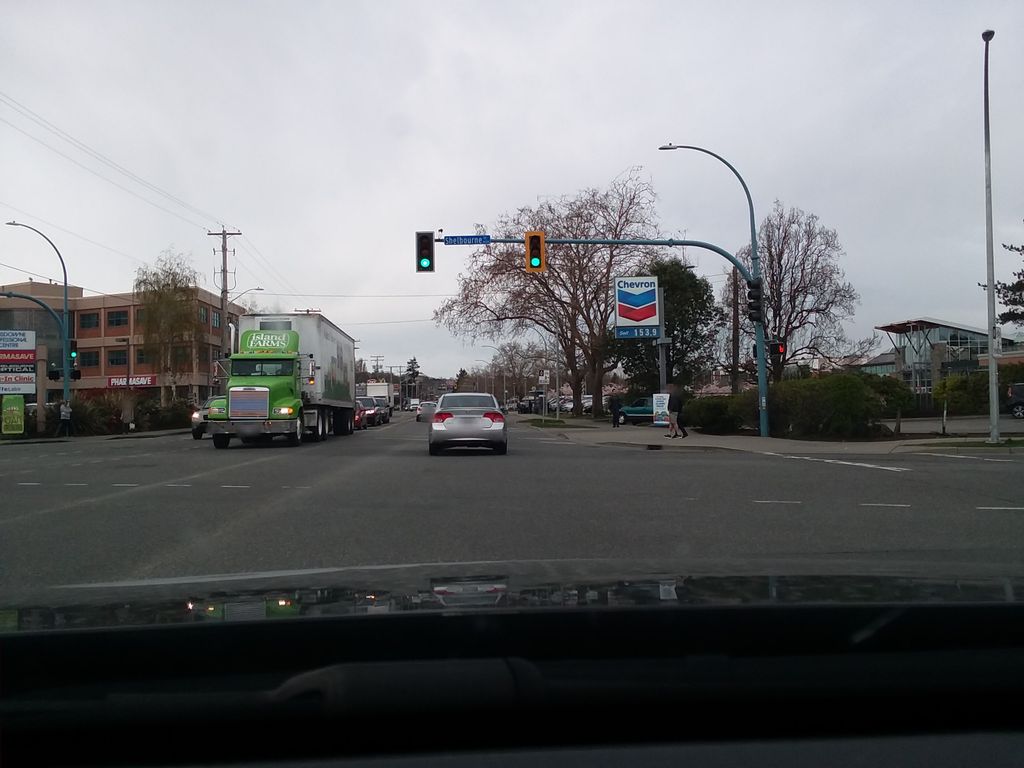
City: victoria